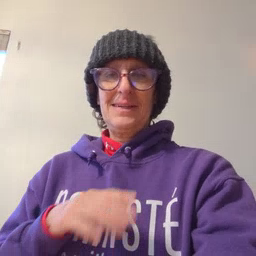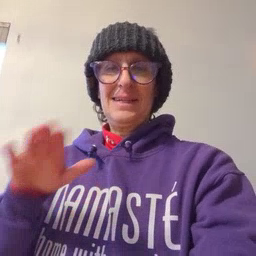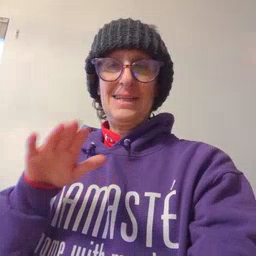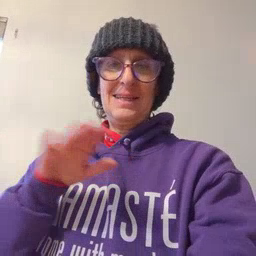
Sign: clean